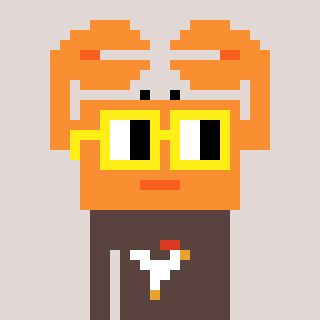
a pixel art character with square yellow glasses, a crab-shaped head and a darkbrown-colored body on a warm background